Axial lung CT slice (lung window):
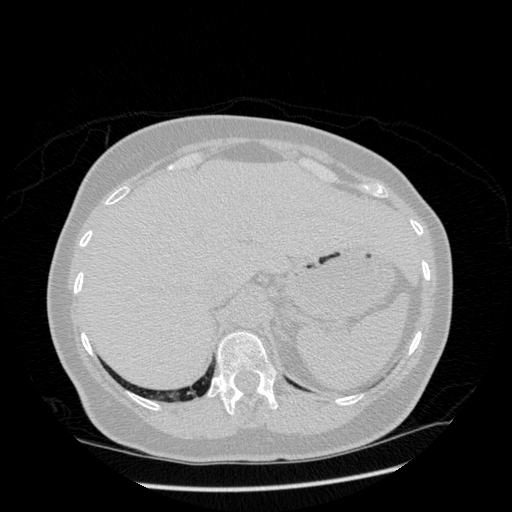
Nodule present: no